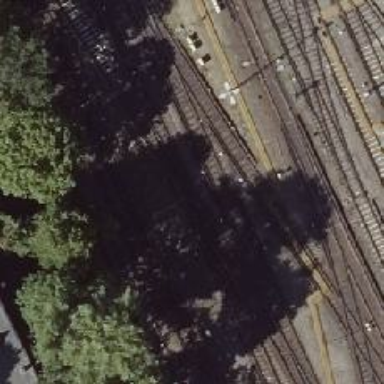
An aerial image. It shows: Siding service rail electrified at the top.